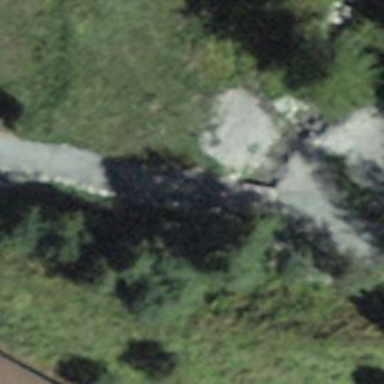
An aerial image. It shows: Hiking path groomed for classic style.